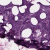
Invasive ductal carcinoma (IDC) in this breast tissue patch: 0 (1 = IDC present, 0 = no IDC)